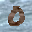
Label: 0